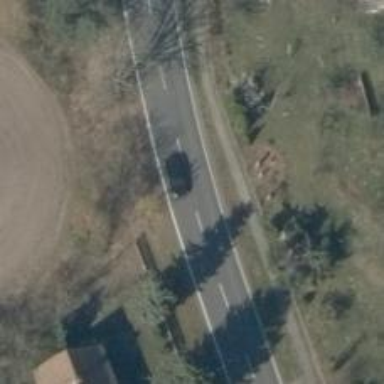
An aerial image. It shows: Tertiary road with asphalt surface.